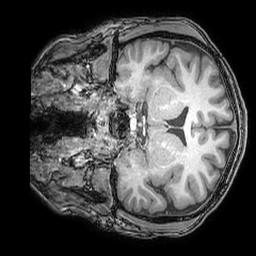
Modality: T1w
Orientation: coronal
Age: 19
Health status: ill
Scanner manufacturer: philips
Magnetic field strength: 3 T
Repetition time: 0.007 s
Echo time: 0.0035 s